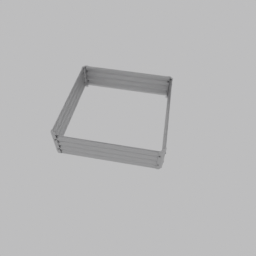
Label: tools